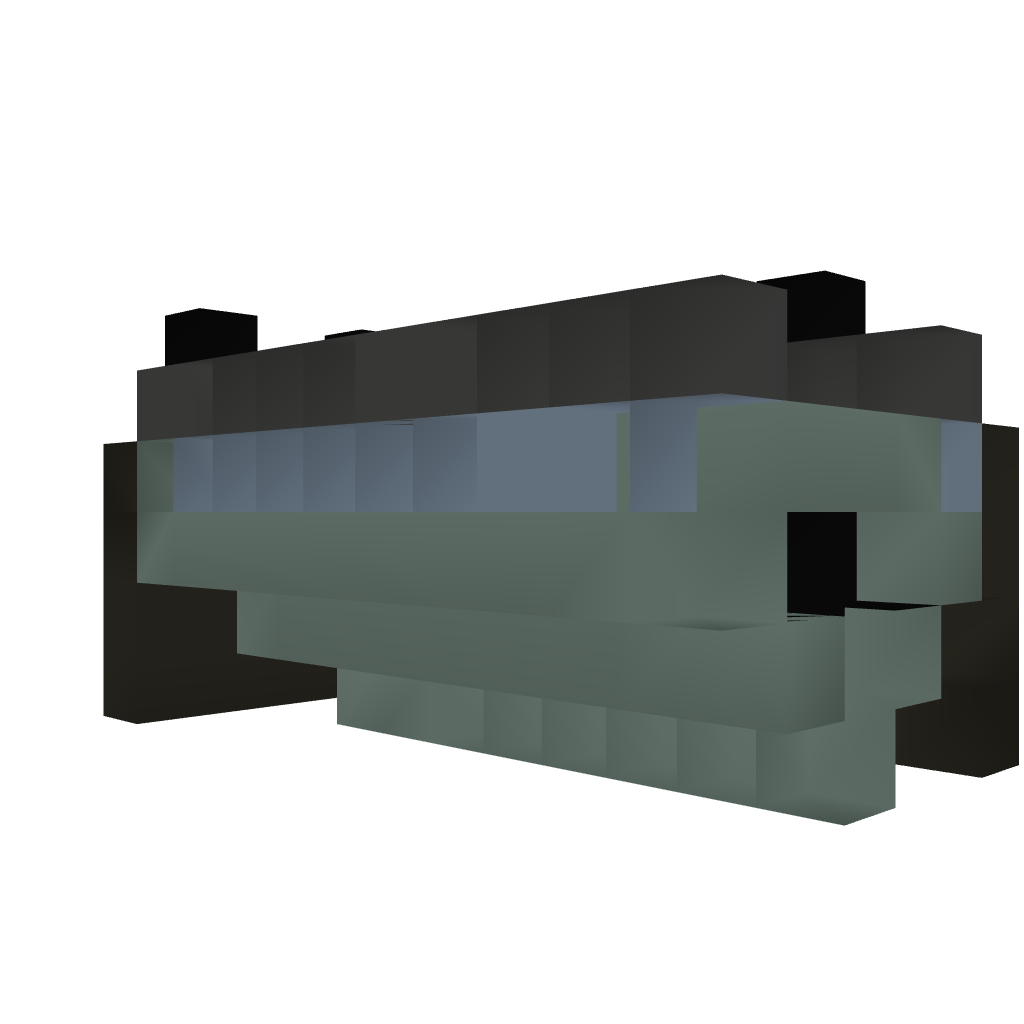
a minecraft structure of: Ancient Walkway(Corner With Sewer)